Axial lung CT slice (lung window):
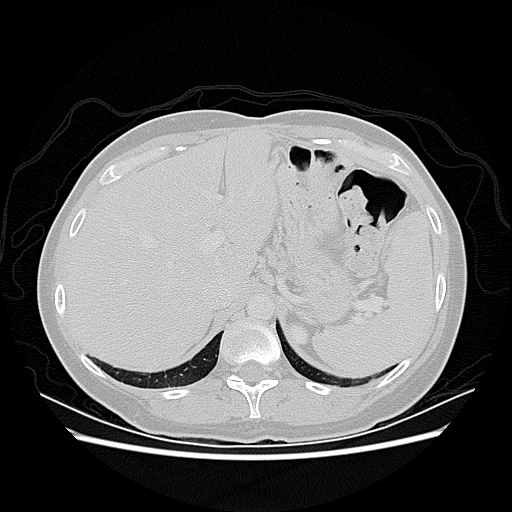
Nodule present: no